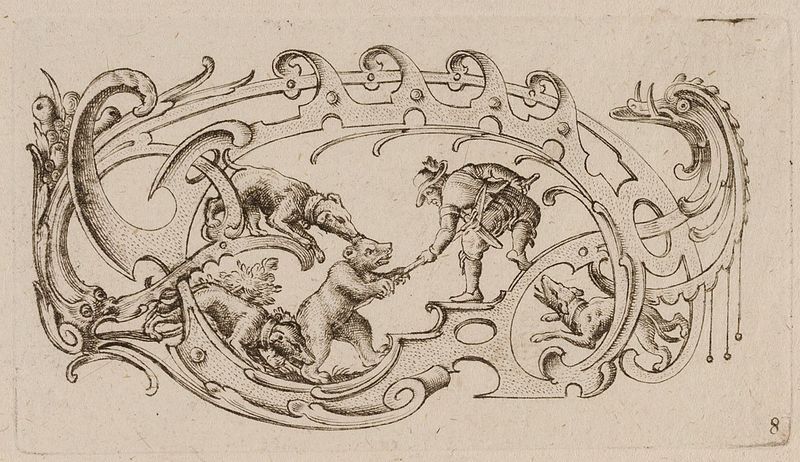
Titel: Groteske aus der Folge 'Neües Groteschgen-Büchlein'
Künstler: Johann Smisek
Standort: Hamburg
Institution: Museum für Kunst und Gewerbe Hamburg
Schlagwörter: hund, tiere, ornament, papier, grafik, graphik, ornamente, fotografie, photographie, druckgraphik, druckgrafik, radierung, jagd, jagen, groteske, wasserzeichen, tierornament, reproduktionen, druckerzeugnisse, schweifwerk, ornamentstich, vorlageblätter, bär, jäger